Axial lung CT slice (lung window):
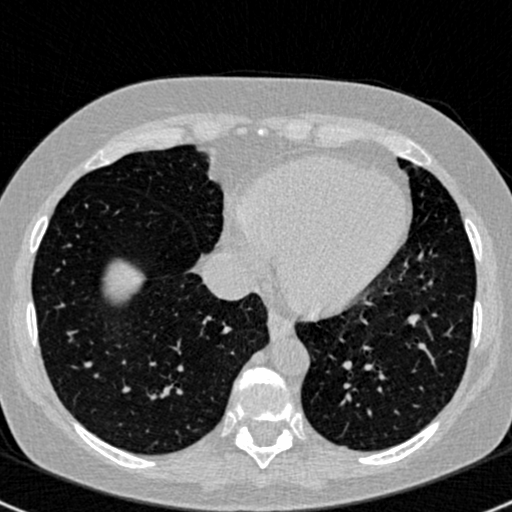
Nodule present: no